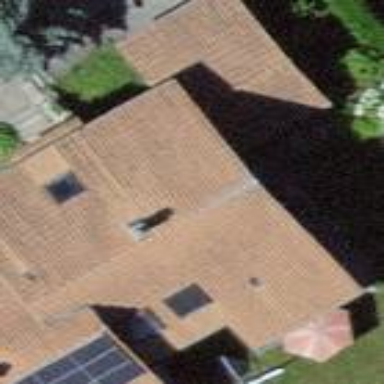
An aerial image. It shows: Residential building.